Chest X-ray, AP view. Patient: 28 years old, sex M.
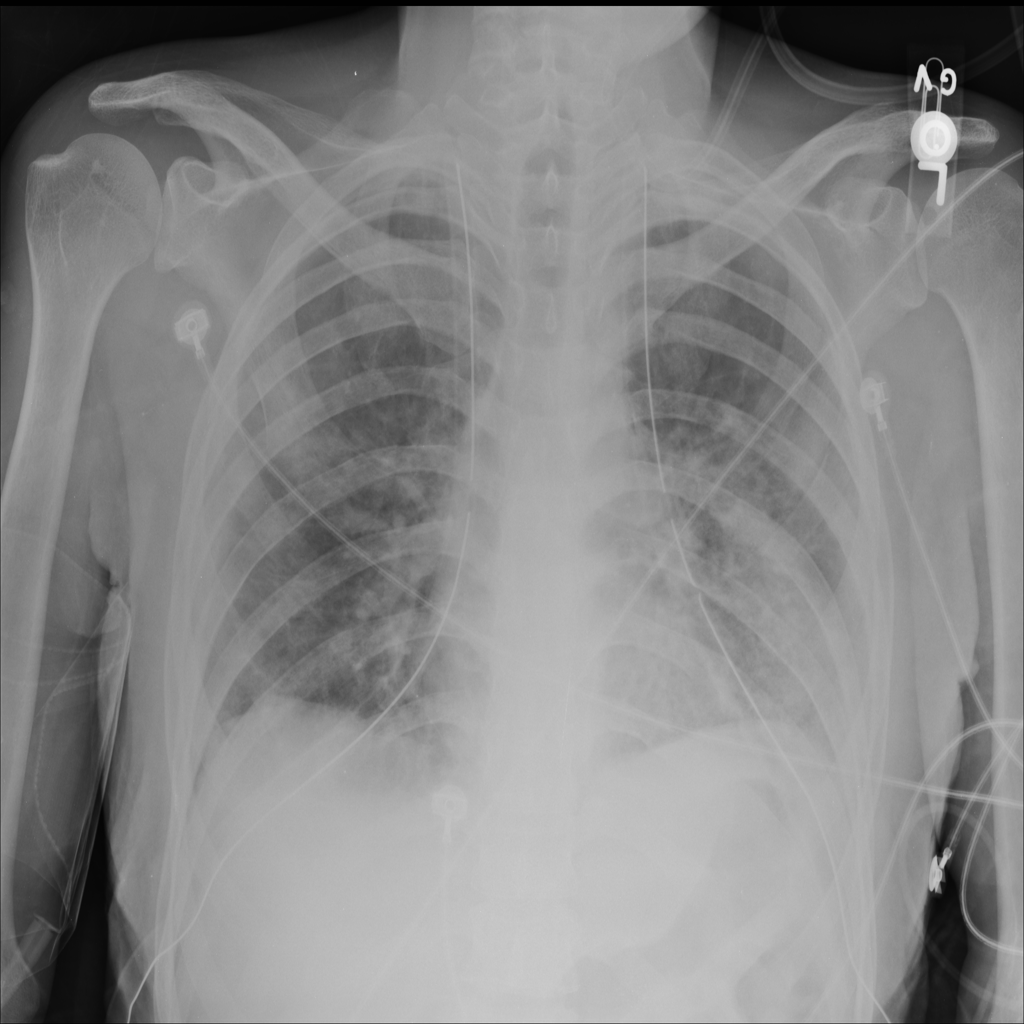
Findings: No Finding